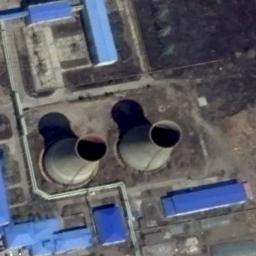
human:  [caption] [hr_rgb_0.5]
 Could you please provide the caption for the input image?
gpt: The thermal power station is on the bare land next to some buildings .

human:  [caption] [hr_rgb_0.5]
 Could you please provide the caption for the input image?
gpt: Plant in thermal power station with two cooling towers .

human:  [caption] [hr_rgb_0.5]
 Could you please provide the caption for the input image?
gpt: There are four thermal power stations, and two of them on the left are emitting smoke .

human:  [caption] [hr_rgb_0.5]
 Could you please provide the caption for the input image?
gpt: There are many buildings of different shapes next to the thermal power station .

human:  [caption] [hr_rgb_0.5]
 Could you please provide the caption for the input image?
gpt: There are some blue buildings and two chimneys on the thermal power station .